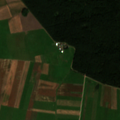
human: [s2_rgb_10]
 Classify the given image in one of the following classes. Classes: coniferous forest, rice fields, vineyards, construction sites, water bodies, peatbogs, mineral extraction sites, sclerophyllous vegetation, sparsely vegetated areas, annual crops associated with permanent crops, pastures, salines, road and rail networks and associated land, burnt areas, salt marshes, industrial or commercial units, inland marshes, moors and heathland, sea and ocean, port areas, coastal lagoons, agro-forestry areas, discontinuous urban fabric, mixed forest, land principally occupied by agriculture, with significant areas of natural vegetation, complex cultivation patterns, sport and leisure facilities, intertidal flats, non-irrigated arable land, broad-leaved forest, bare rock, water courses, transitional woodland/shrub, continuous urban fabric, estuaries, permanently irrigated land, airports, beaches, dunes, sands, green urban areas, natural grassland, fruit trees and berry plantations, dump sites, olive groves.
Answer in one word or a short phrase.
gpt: non-irrigated arable land, mixed forest